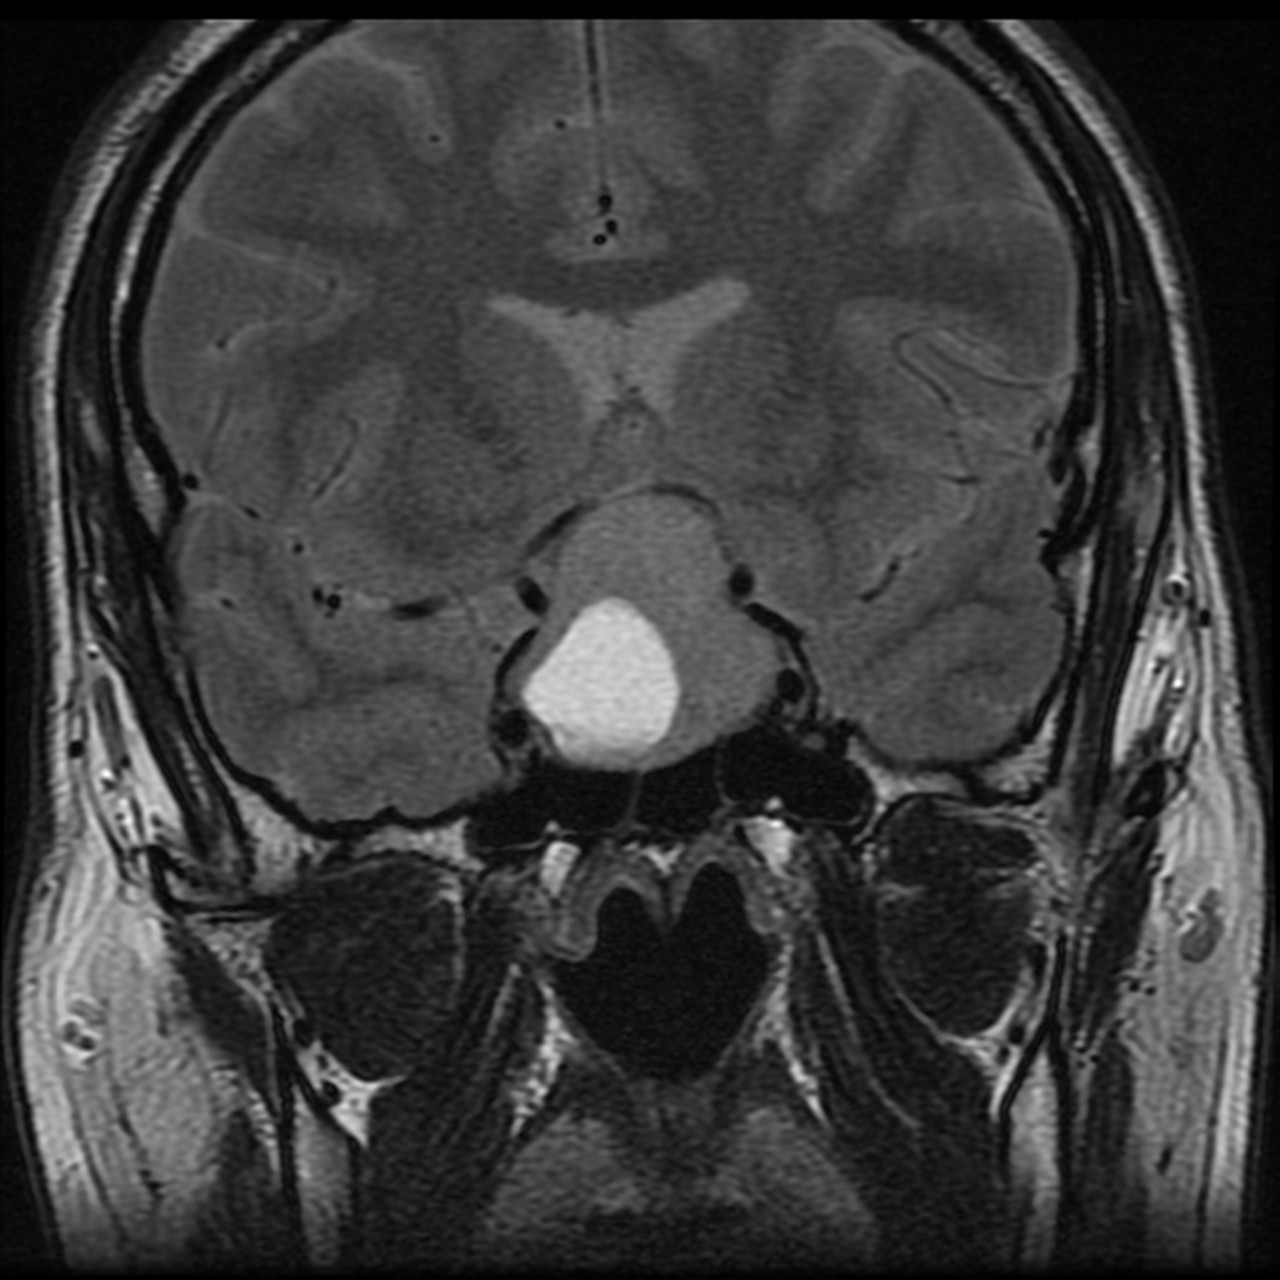
Label: pituitary